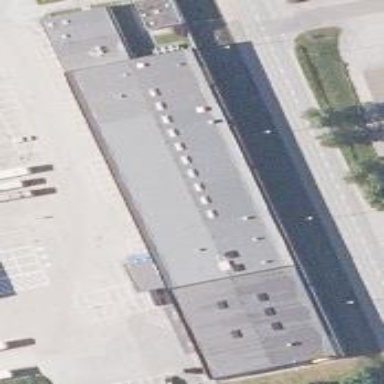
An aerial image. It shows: Grey commercial building.